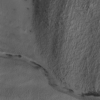
Label: not_dusty